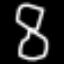
Label: hourglass